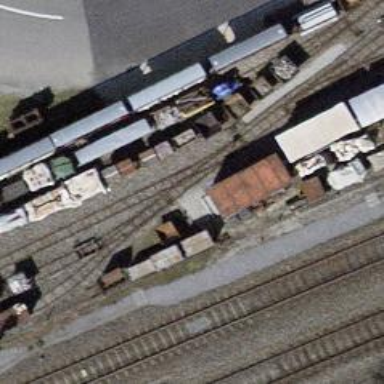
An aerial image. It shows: Preserved railway with rails.